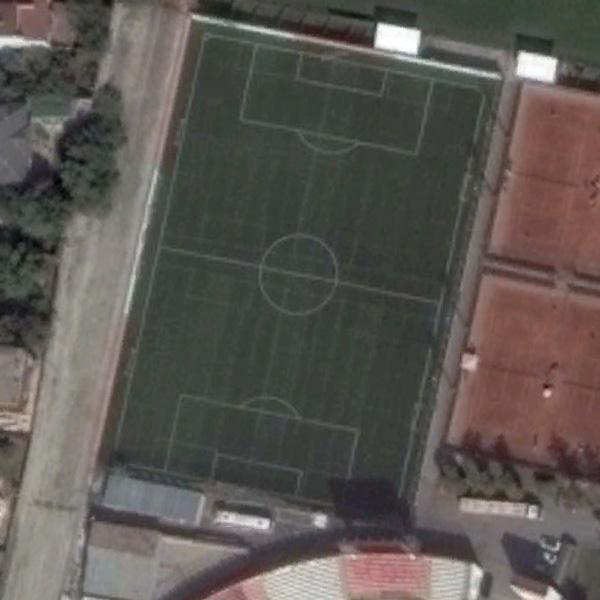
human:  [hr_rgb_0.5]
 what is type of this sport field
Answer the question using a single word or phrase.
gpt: football field